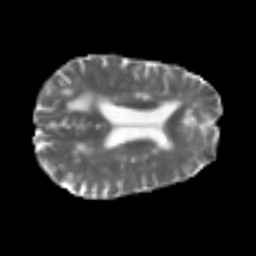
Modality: T2w
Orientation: axial
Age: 56
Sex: male
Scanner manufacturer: siemens
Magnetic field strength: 3 T
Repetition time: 4.987 s
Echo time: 0.0792 s